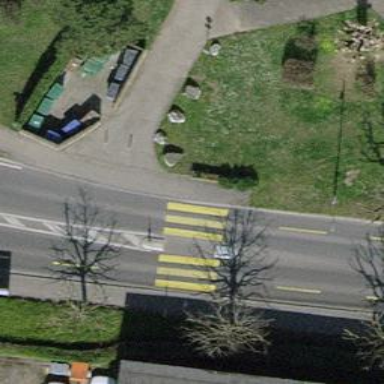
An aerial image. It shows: Kerb serving as barrier.